Field crop: maize
Growth stage: 2
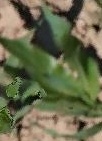
Species: maize